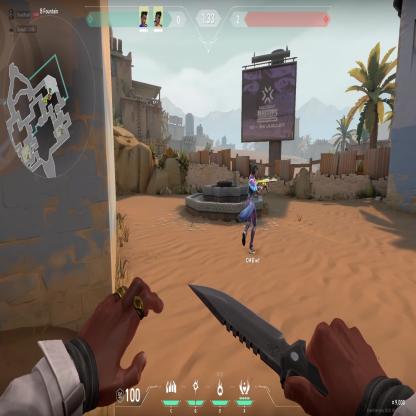
Label: teammate